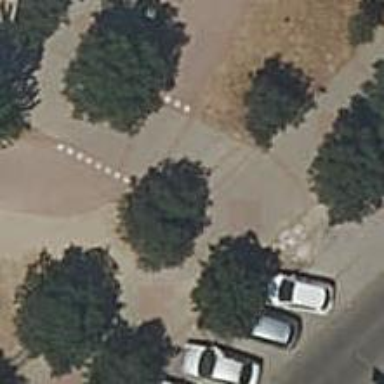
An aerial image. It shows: Footway surfaced with paving stones.